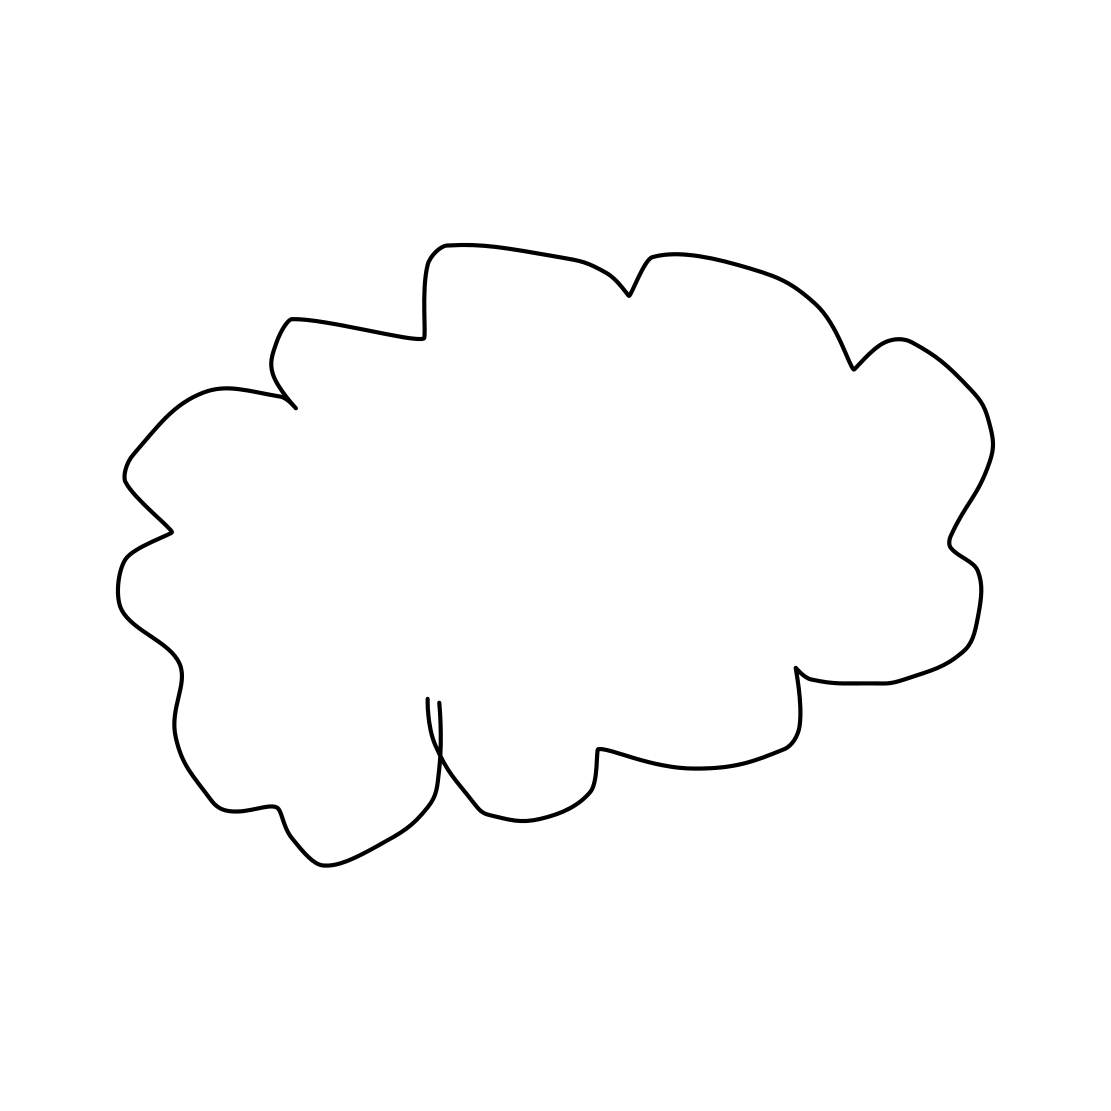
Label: cloud